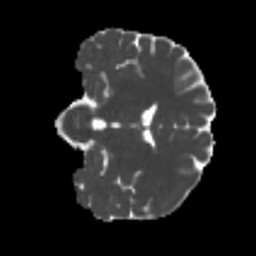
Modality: MD
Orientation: coronal
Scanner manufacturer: siemens
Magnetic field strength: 3 T
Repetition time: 4 s
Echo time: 0.0594 s